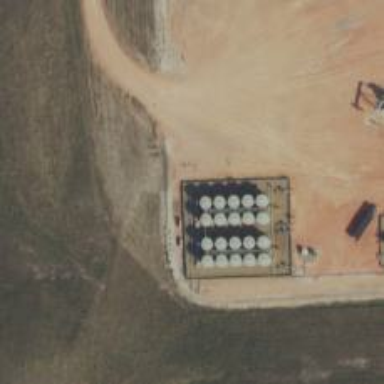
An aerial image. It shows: Storage tank with man-made structure.